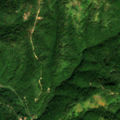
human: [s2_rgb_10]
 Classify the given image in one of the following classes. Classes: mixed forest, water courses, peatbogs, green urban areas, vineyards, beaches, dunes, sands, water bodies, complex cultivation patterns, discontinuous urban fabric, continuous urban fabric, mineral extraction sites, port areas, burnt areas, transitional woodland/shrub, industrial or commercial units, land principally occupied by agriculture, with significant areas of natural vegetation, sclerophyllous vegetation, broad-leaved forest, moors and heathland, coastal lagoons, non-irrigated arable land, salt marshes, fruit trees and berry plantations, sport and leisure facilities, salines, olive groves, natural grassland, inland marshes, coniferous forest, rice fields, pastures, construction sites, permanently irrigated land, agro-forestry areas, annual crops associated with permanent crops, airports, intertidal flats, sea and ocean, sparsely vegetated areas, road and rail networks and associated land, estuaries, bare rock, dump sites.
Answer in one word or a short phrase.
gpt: broad-leaved forest, transitional woodland/shrub